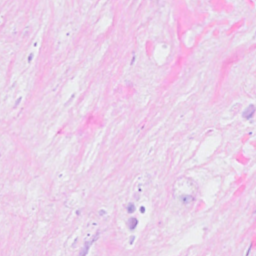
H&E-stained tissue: Breast